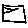
Label: square